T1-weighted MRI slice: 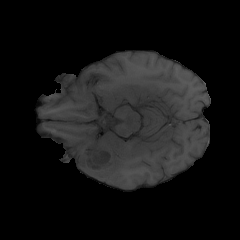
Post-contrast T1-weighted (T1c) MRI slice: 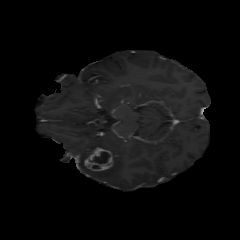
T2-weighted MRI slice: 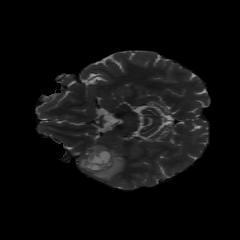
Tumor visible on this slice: yes